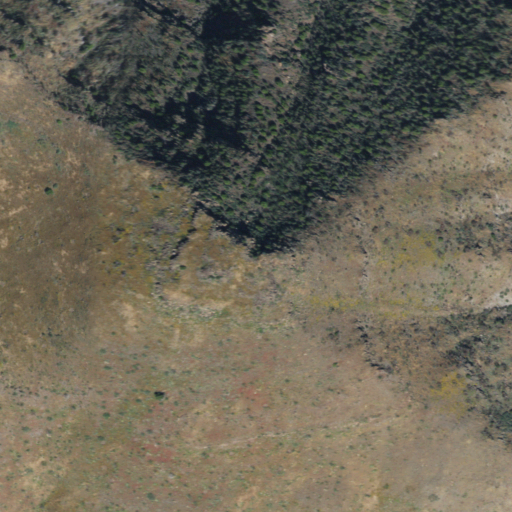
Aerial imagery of mountain in Arizona named Maverick Butte containing grassland, shrub, and evergreen forest